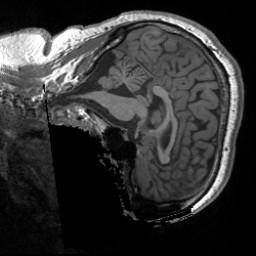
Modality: T1w
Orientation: sagittal
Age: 31
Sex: male
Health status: healthy
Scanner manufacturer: siemens
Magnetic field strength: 3 T
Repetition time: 1.9 s
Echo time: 0.00252 s